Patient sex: F
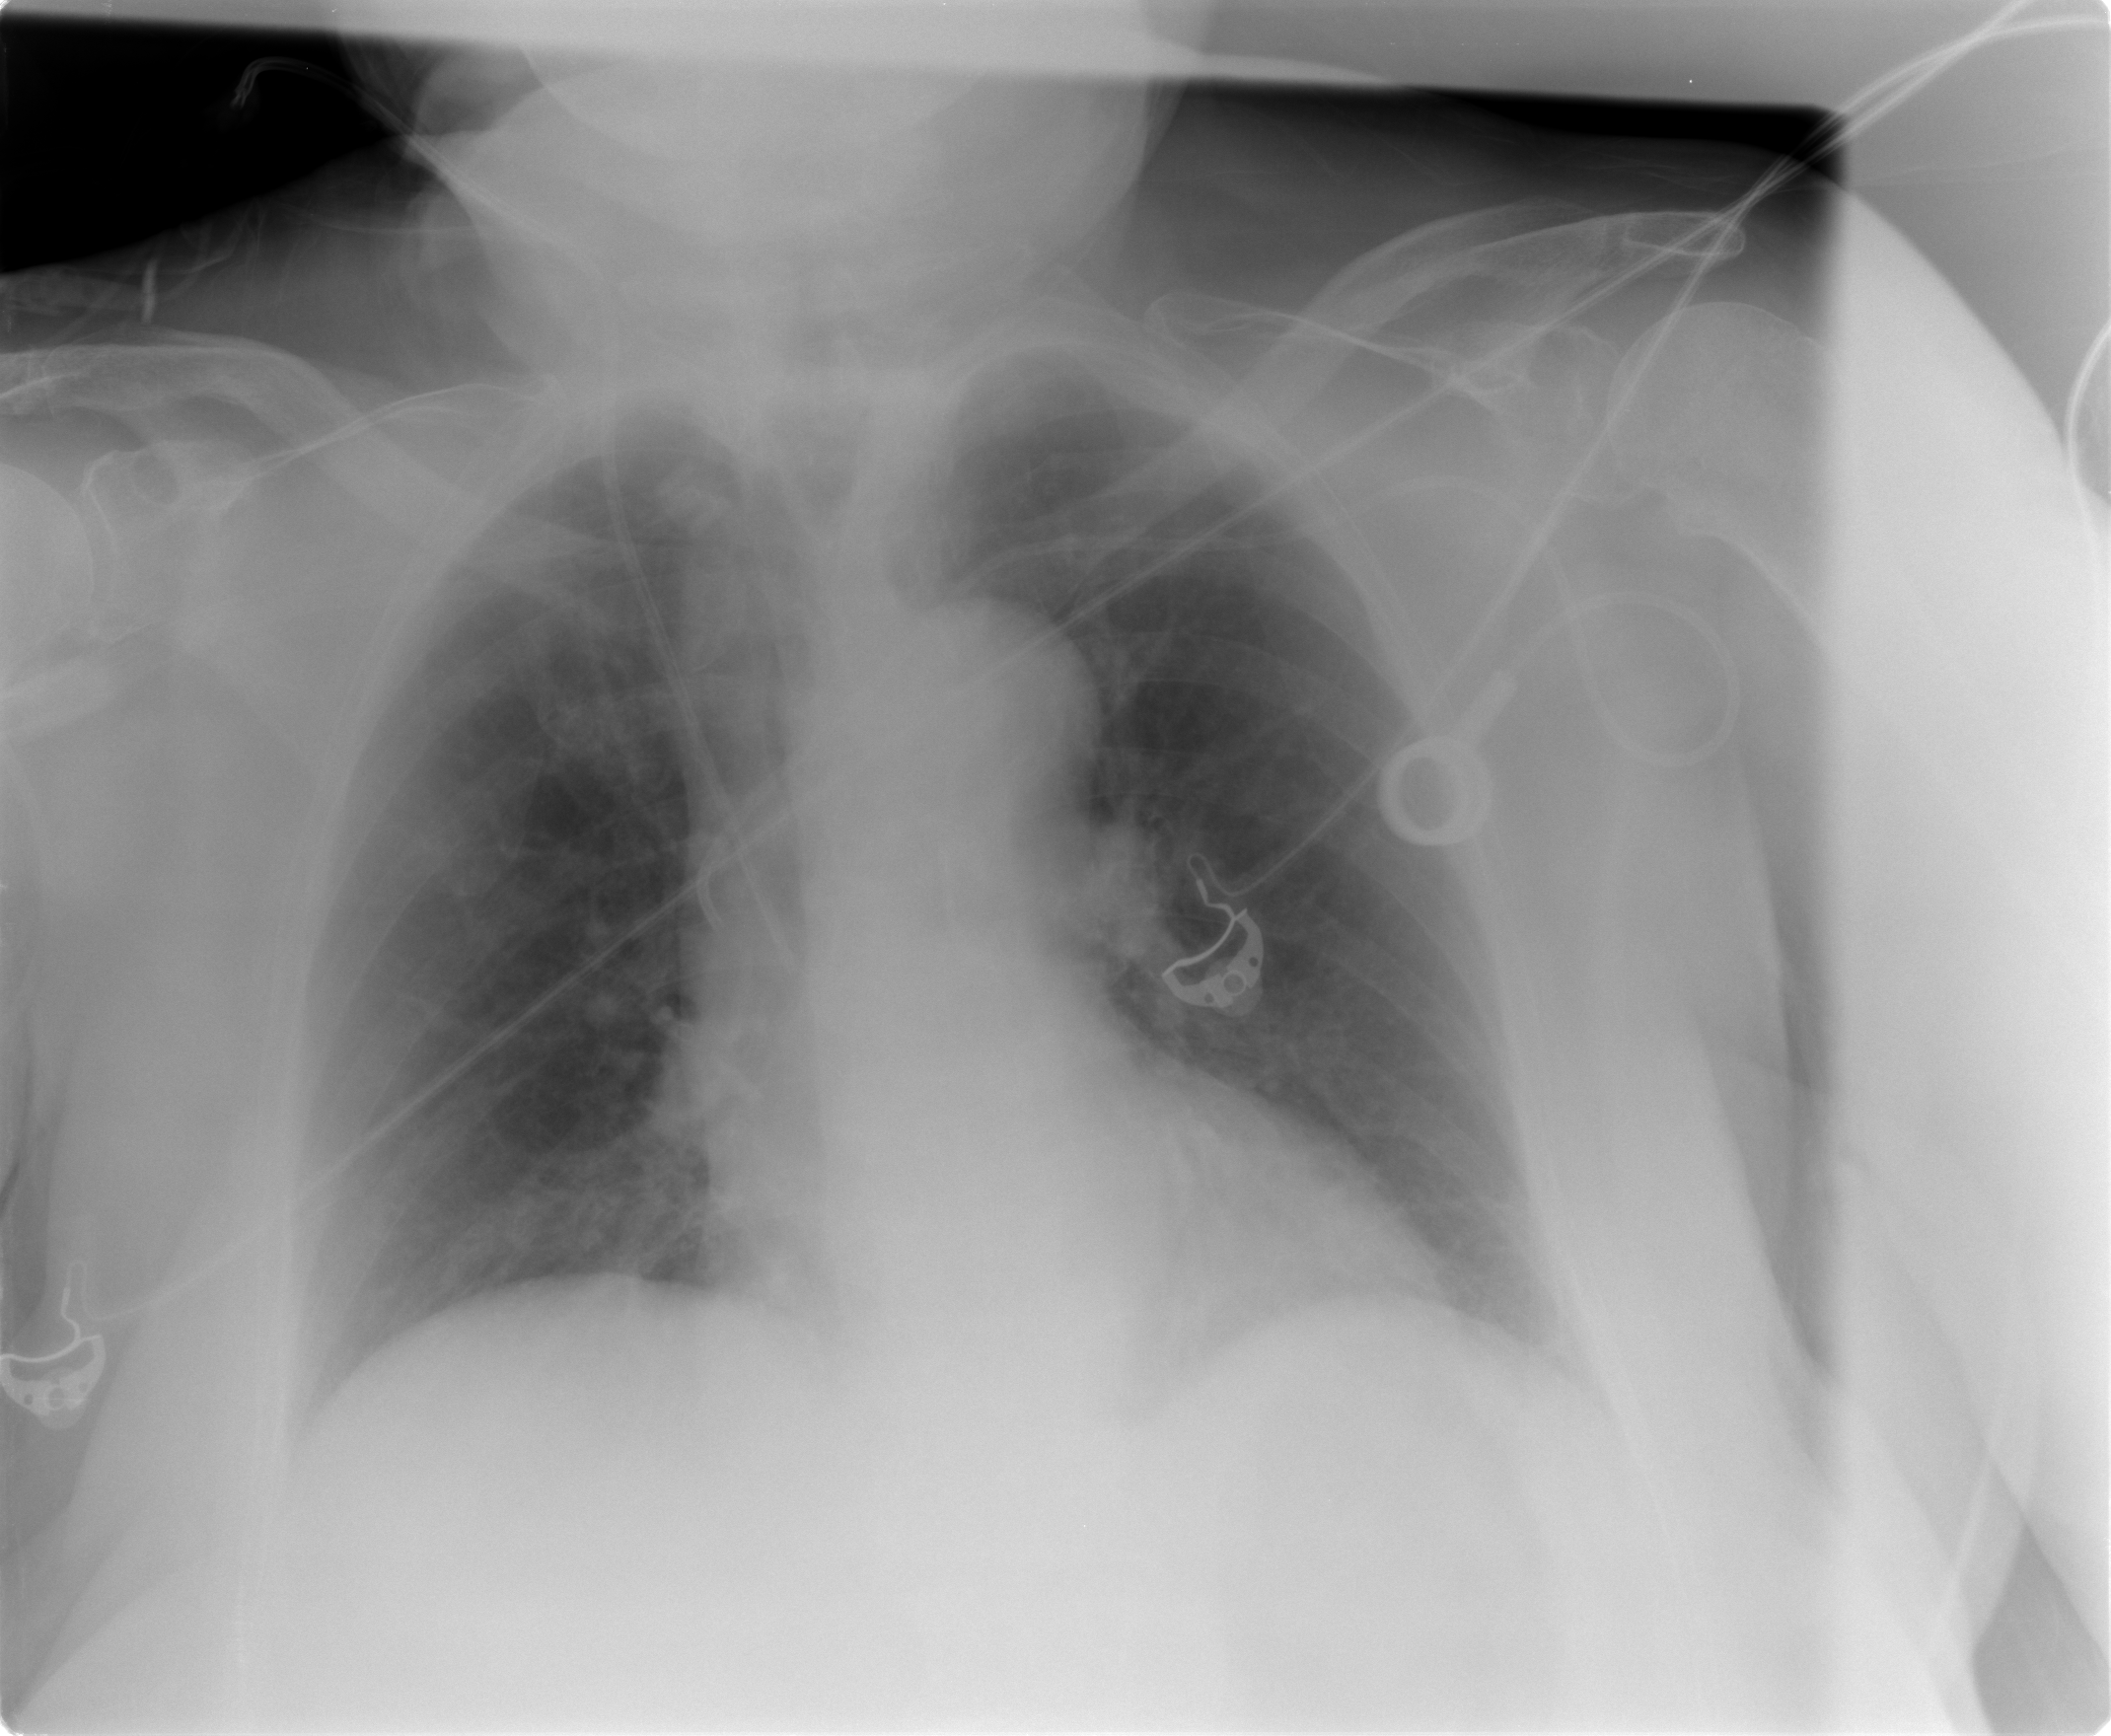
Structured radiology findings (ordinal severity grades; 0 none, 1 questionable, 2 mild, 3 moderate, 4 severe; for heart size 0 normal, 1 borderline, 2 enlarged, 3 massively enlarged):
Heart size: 1
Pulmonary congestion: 1
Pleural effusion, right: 0
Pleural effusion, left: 0
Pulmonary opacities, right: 0
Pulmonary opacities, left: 0
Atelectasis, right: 1
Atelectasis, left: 0